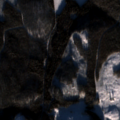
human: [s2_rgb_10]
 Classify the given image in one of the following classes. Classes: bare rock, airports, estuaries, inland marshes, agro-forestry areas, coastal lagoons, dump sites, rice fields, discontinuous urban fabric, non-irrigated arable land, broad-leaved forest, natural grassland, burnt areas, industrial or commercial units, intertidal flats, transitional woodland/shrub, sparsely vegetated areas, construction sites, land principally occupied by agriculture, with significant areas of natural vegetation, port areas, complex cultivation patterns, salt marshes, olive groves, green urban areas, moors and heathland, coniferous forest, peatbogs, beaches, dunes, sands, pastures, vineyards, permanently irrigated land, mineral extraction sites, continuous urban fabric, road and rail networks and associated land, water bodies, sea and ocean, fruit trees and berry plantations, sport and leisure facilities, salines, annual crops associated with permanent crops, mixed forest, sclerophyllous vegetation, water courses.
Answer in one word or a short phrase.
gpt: coniferous forest, mixed forest, transitional woodland/shrub